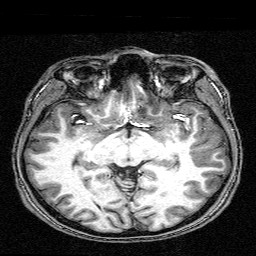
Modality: T1w
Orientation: coronal
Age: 18
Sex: male